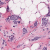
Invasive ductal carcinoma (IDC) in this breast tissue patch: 1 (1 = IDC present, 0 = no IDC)